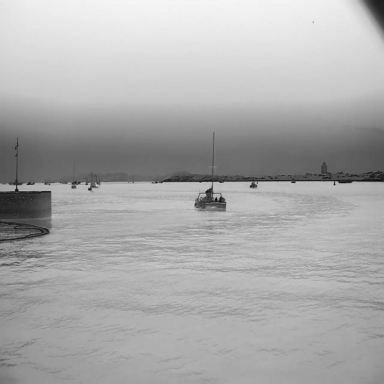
There are seven bulk_carriers in the infrared image.